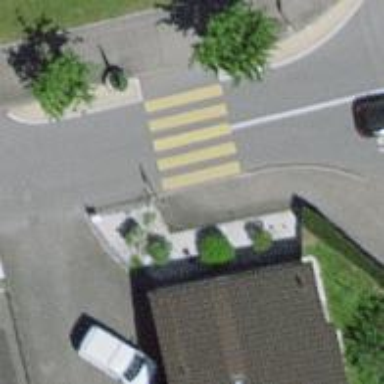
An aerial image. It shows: Zebra crossing on the road.